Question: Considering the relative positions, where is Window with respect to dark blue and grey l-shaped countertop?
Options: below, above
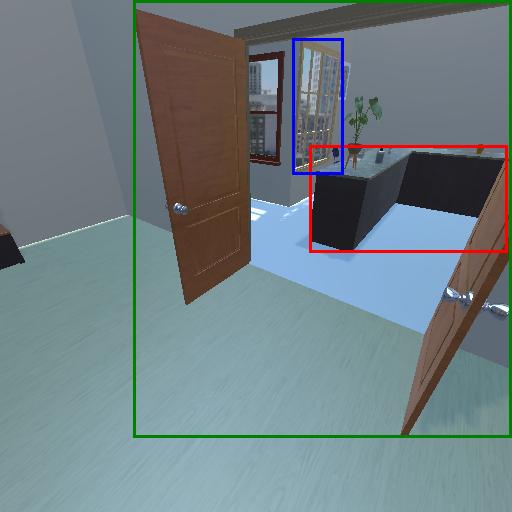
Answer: below